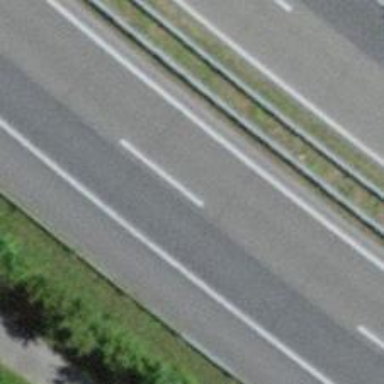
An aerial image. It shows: Asphalt motorway.